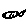
Label: fish